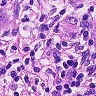
Metastatic tissue present: yes